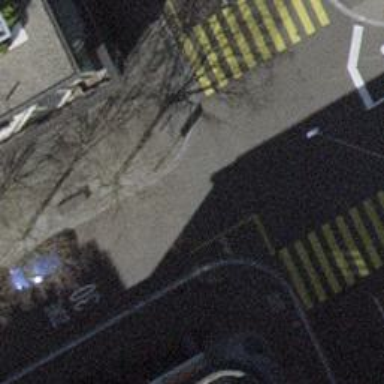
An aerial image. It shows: Kerb serving as barrier.